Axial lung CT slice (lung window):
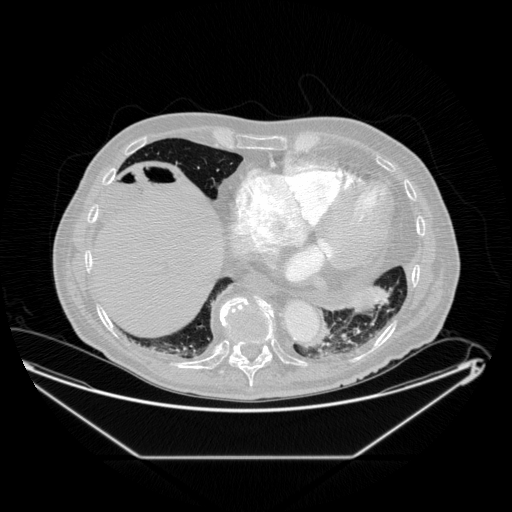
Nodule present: no